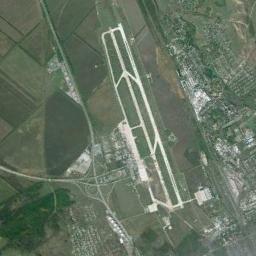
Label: airport